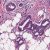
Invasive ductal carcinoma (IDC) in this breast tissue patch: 1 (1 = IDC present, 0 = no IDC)